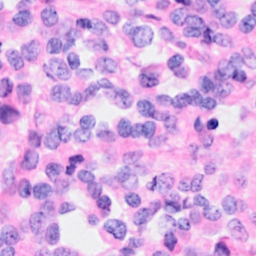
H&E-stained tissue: Breast